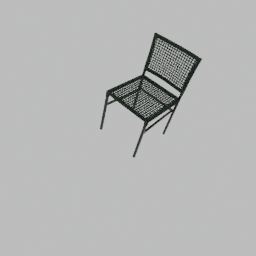
Label: furniture